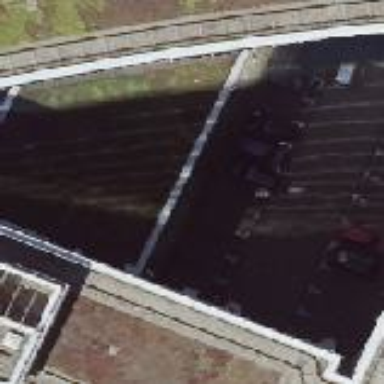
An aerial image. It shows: Office building.